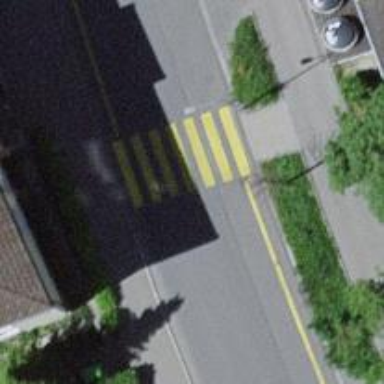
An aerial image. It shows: Uncontrolled road crossing.